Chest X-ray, AP view. Patient: 39 years old, sex F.
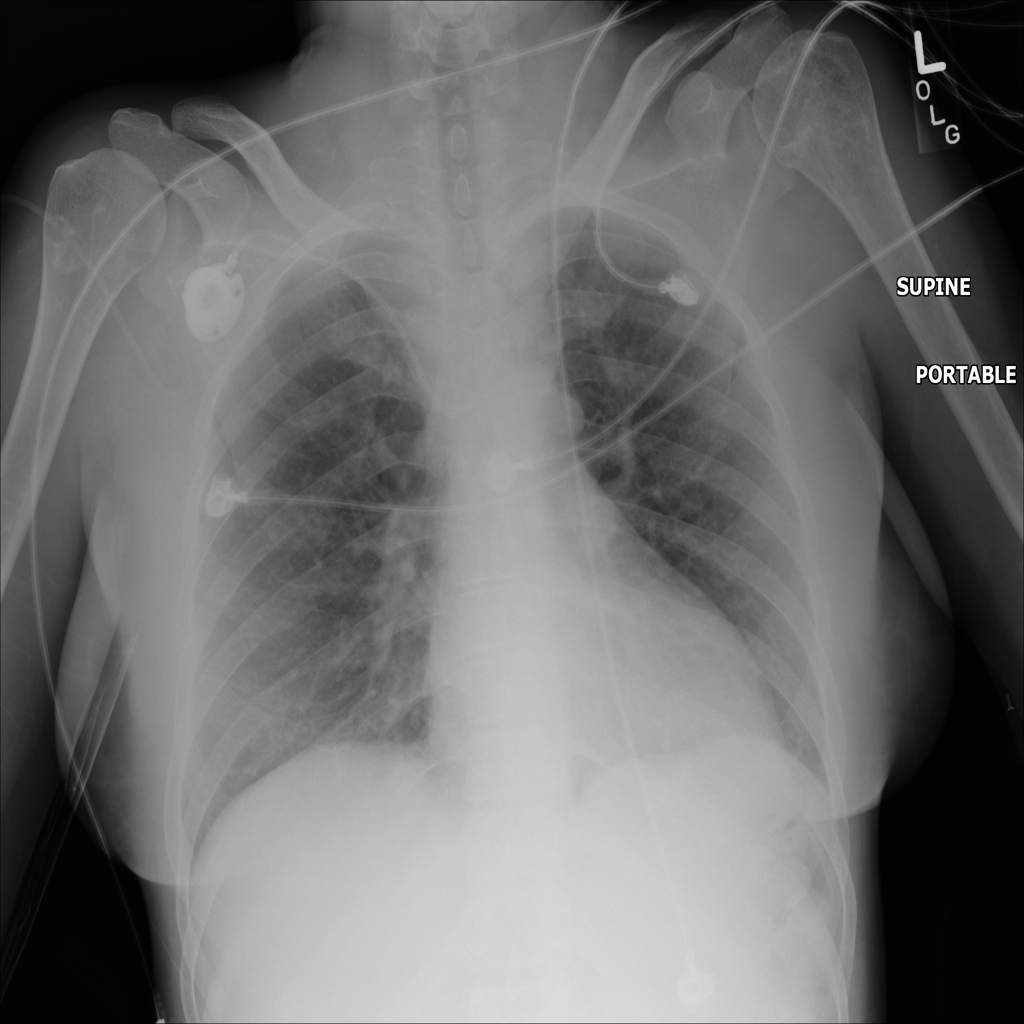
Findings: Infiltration